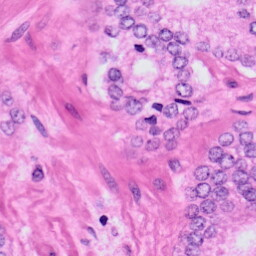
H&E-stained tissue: Prostate